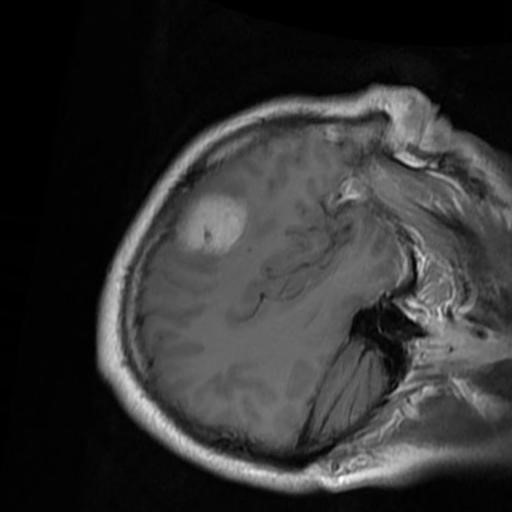
Label: brain_menin